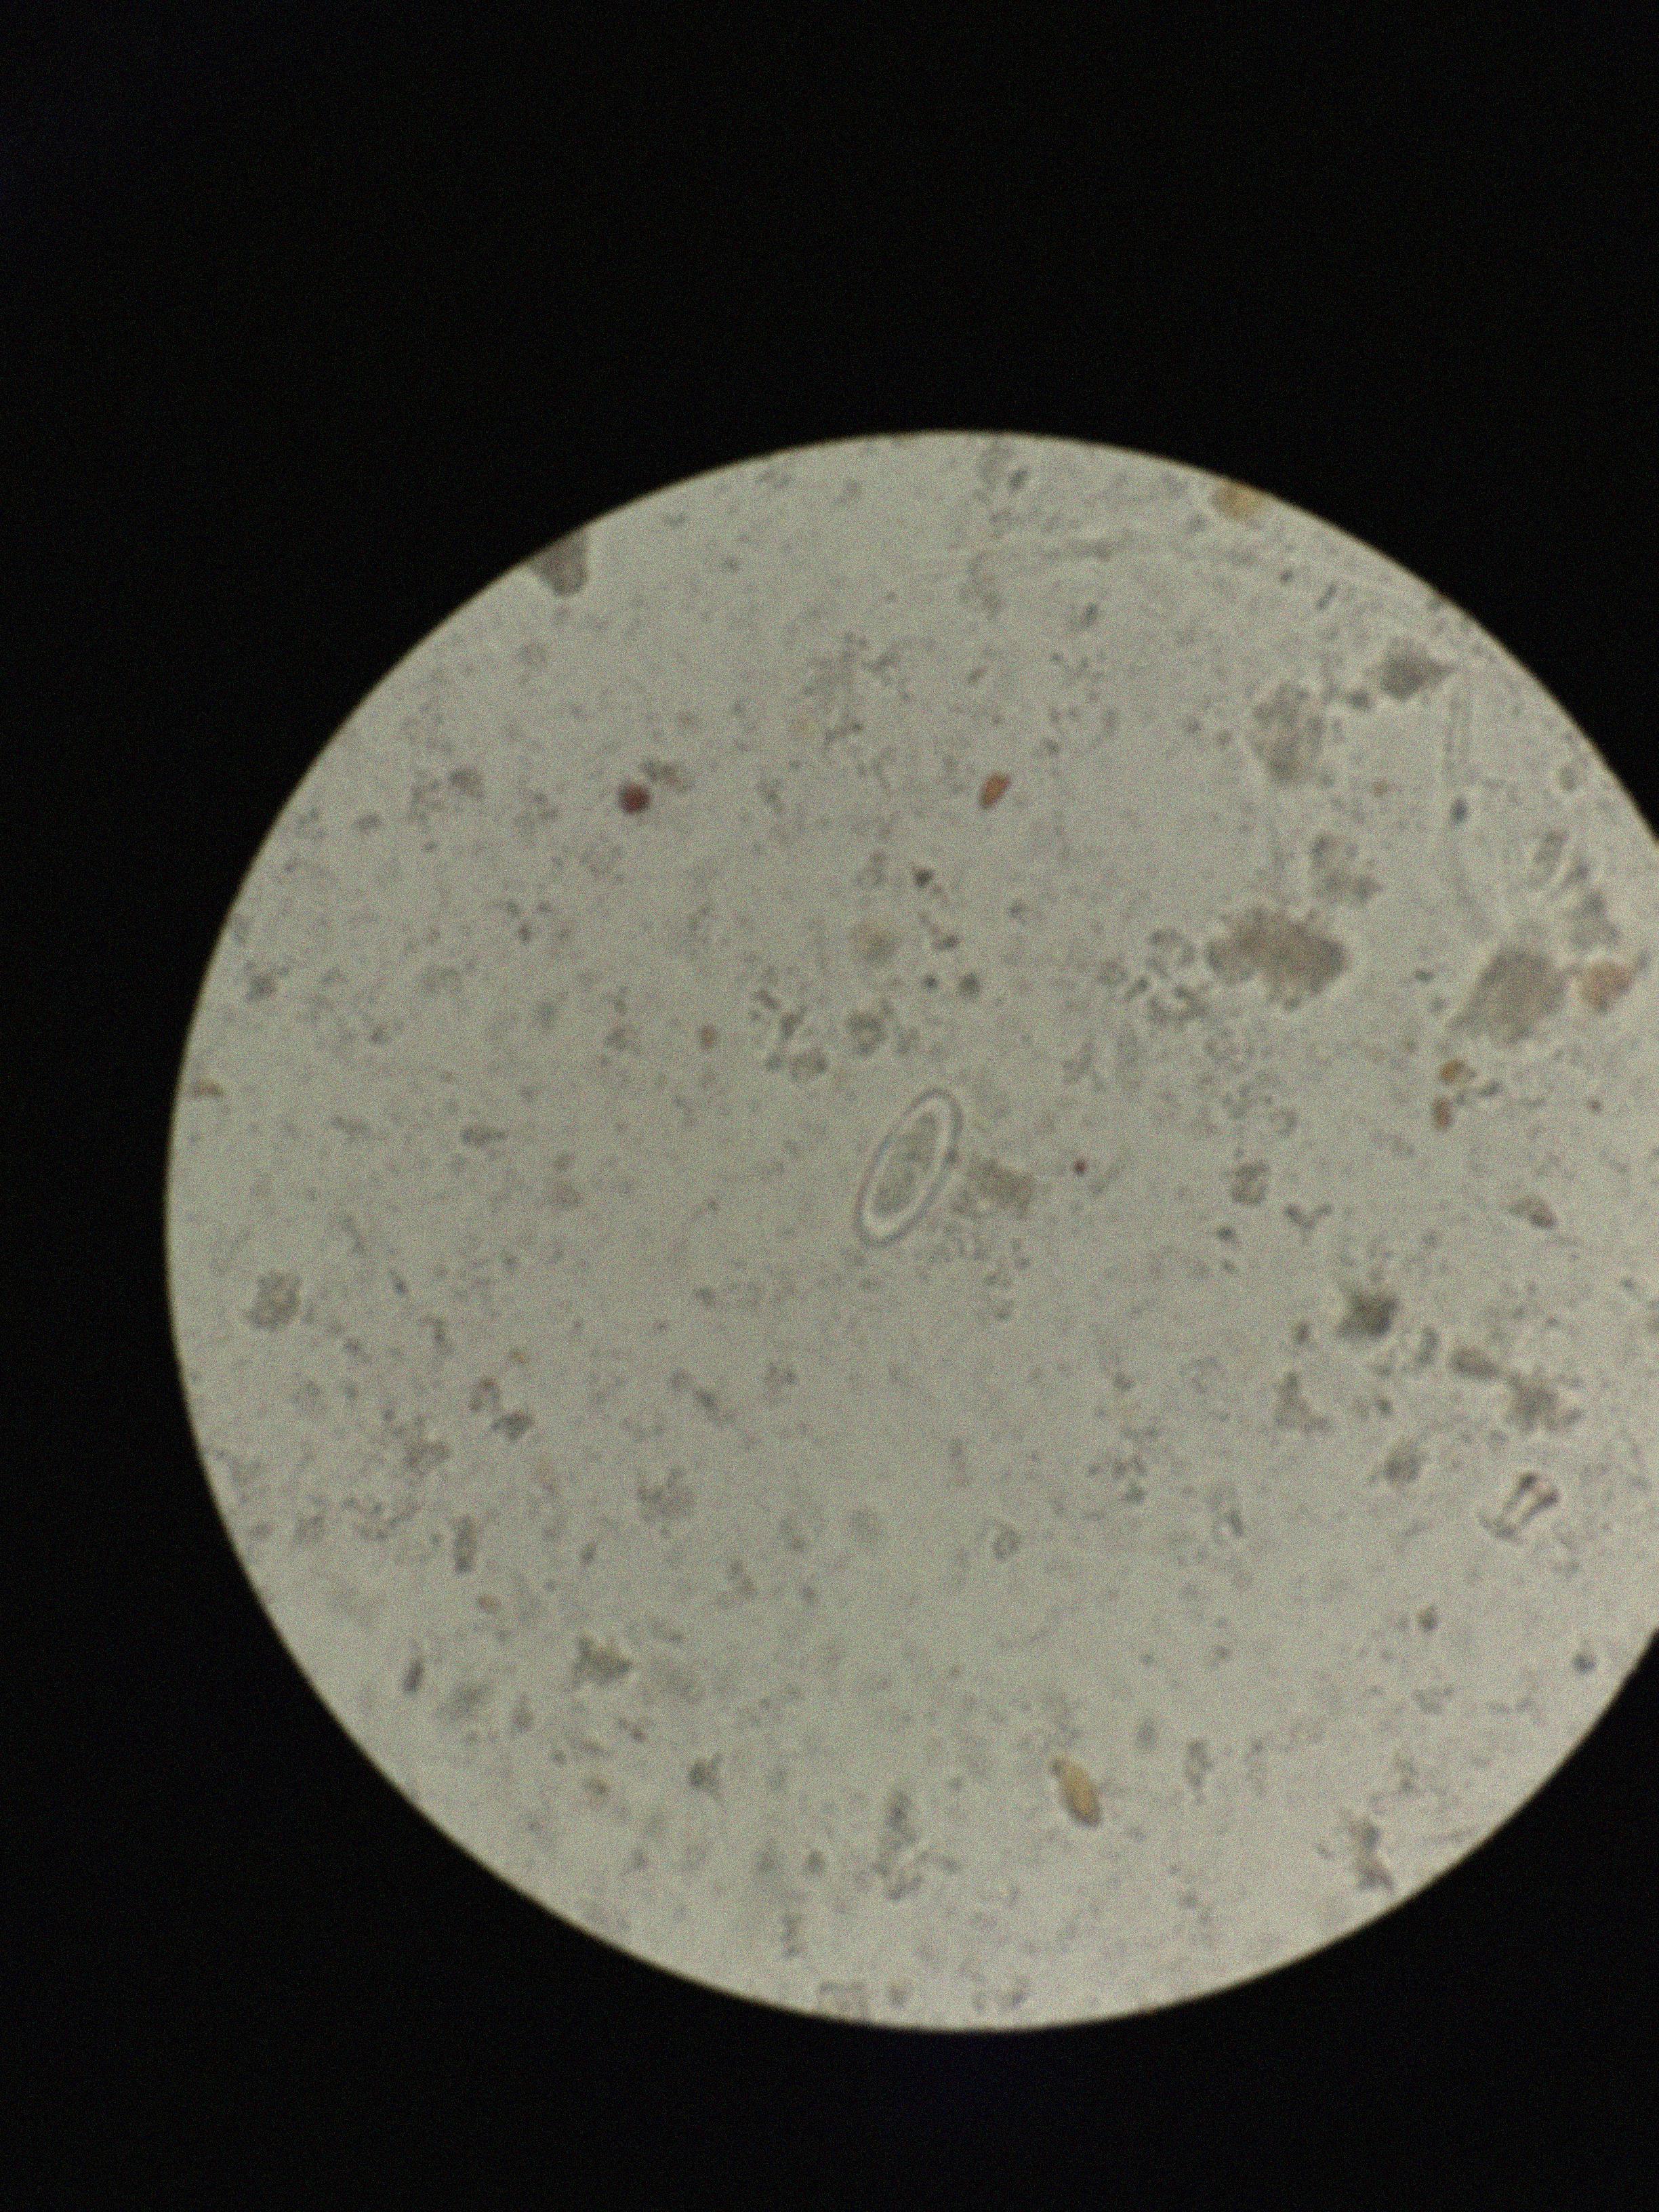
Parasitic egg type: Enterobius vermicularis